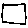
Label: square